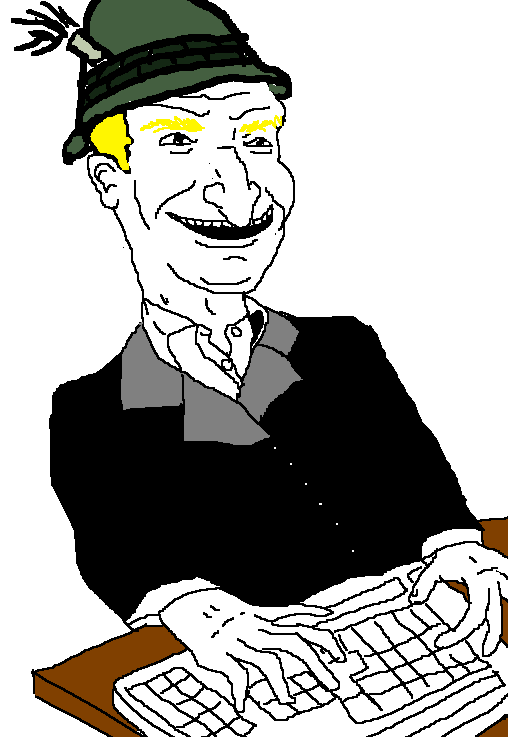
Label: 5_Bruce